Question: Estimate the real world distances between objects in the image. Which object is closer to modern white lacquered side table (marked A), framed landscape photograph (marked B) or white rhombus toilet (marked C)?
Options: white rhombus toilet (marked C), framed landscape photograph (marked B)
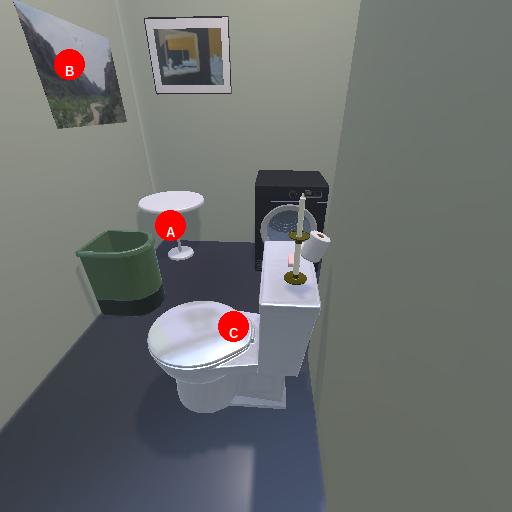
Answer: white rhombus toilet (marked C)